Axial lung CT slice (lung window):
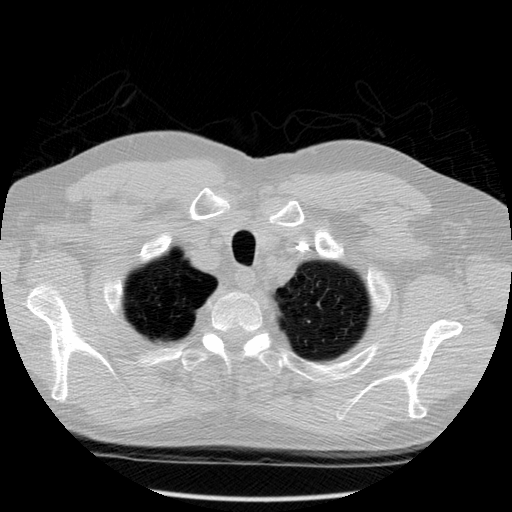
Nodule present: no